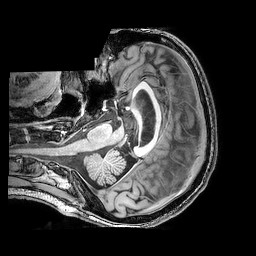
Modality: T1w
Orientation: axial
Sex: male
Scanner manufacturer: philips
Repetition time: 0.008134 s
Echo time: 0.00372 s